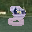
Label: 8